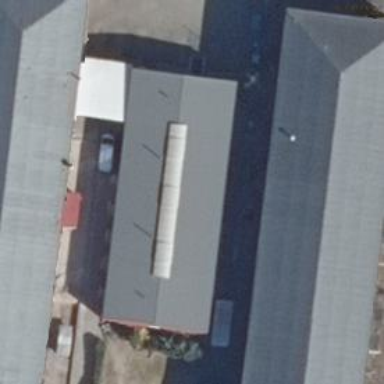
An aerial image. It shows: Flat-roofed building with red tar paper roof.